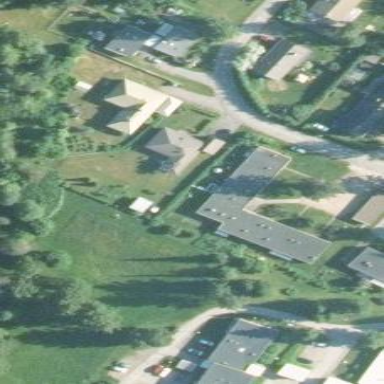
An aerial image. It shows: Terrace building.